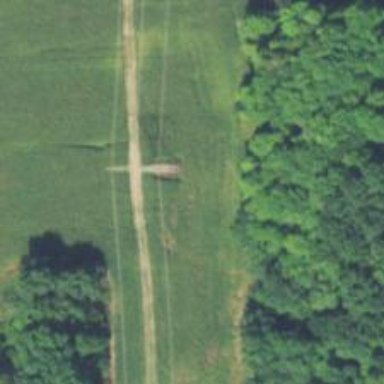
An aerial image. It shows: Lattice structure tower used for power transmission.